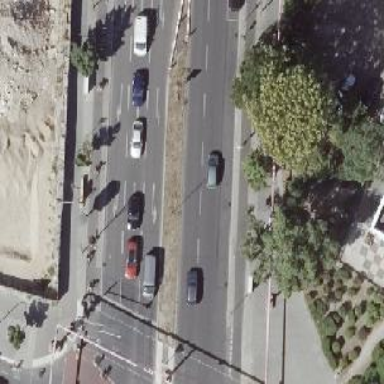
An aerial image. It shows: Secondary road with dual carriageway. There is asphalt track on the right for cyclists.